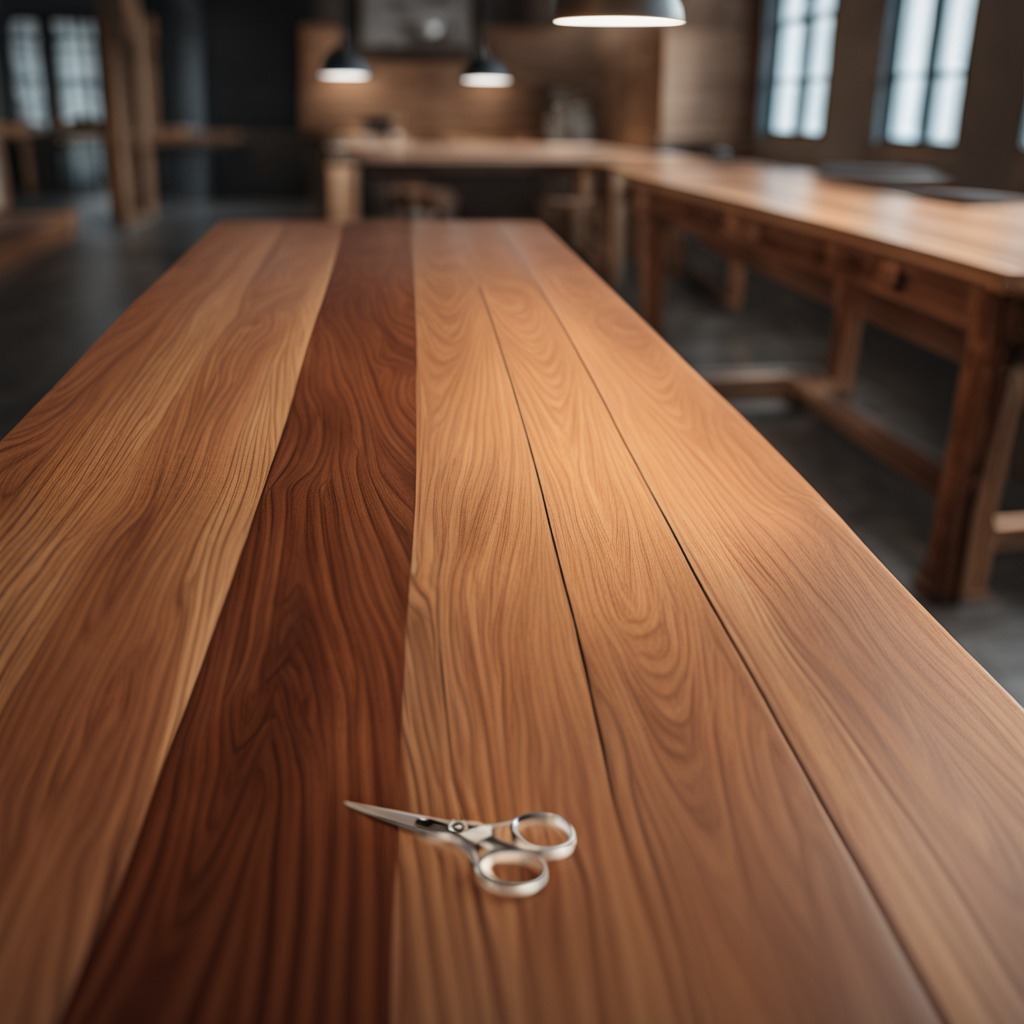
A scissor is lying on the wooden table.